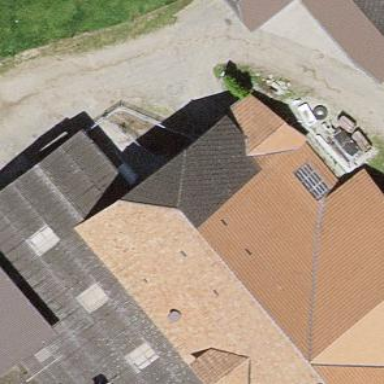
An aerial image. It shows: Farm building.